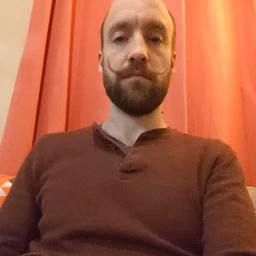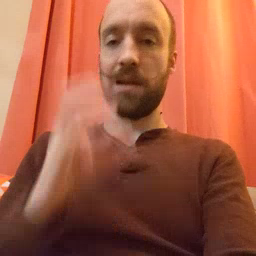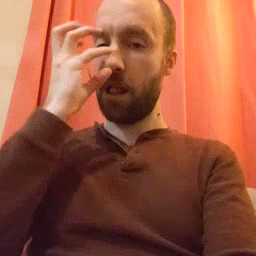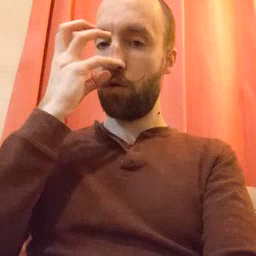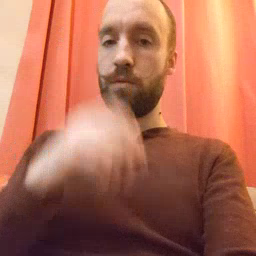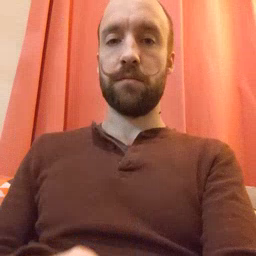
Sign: clown